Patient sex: M
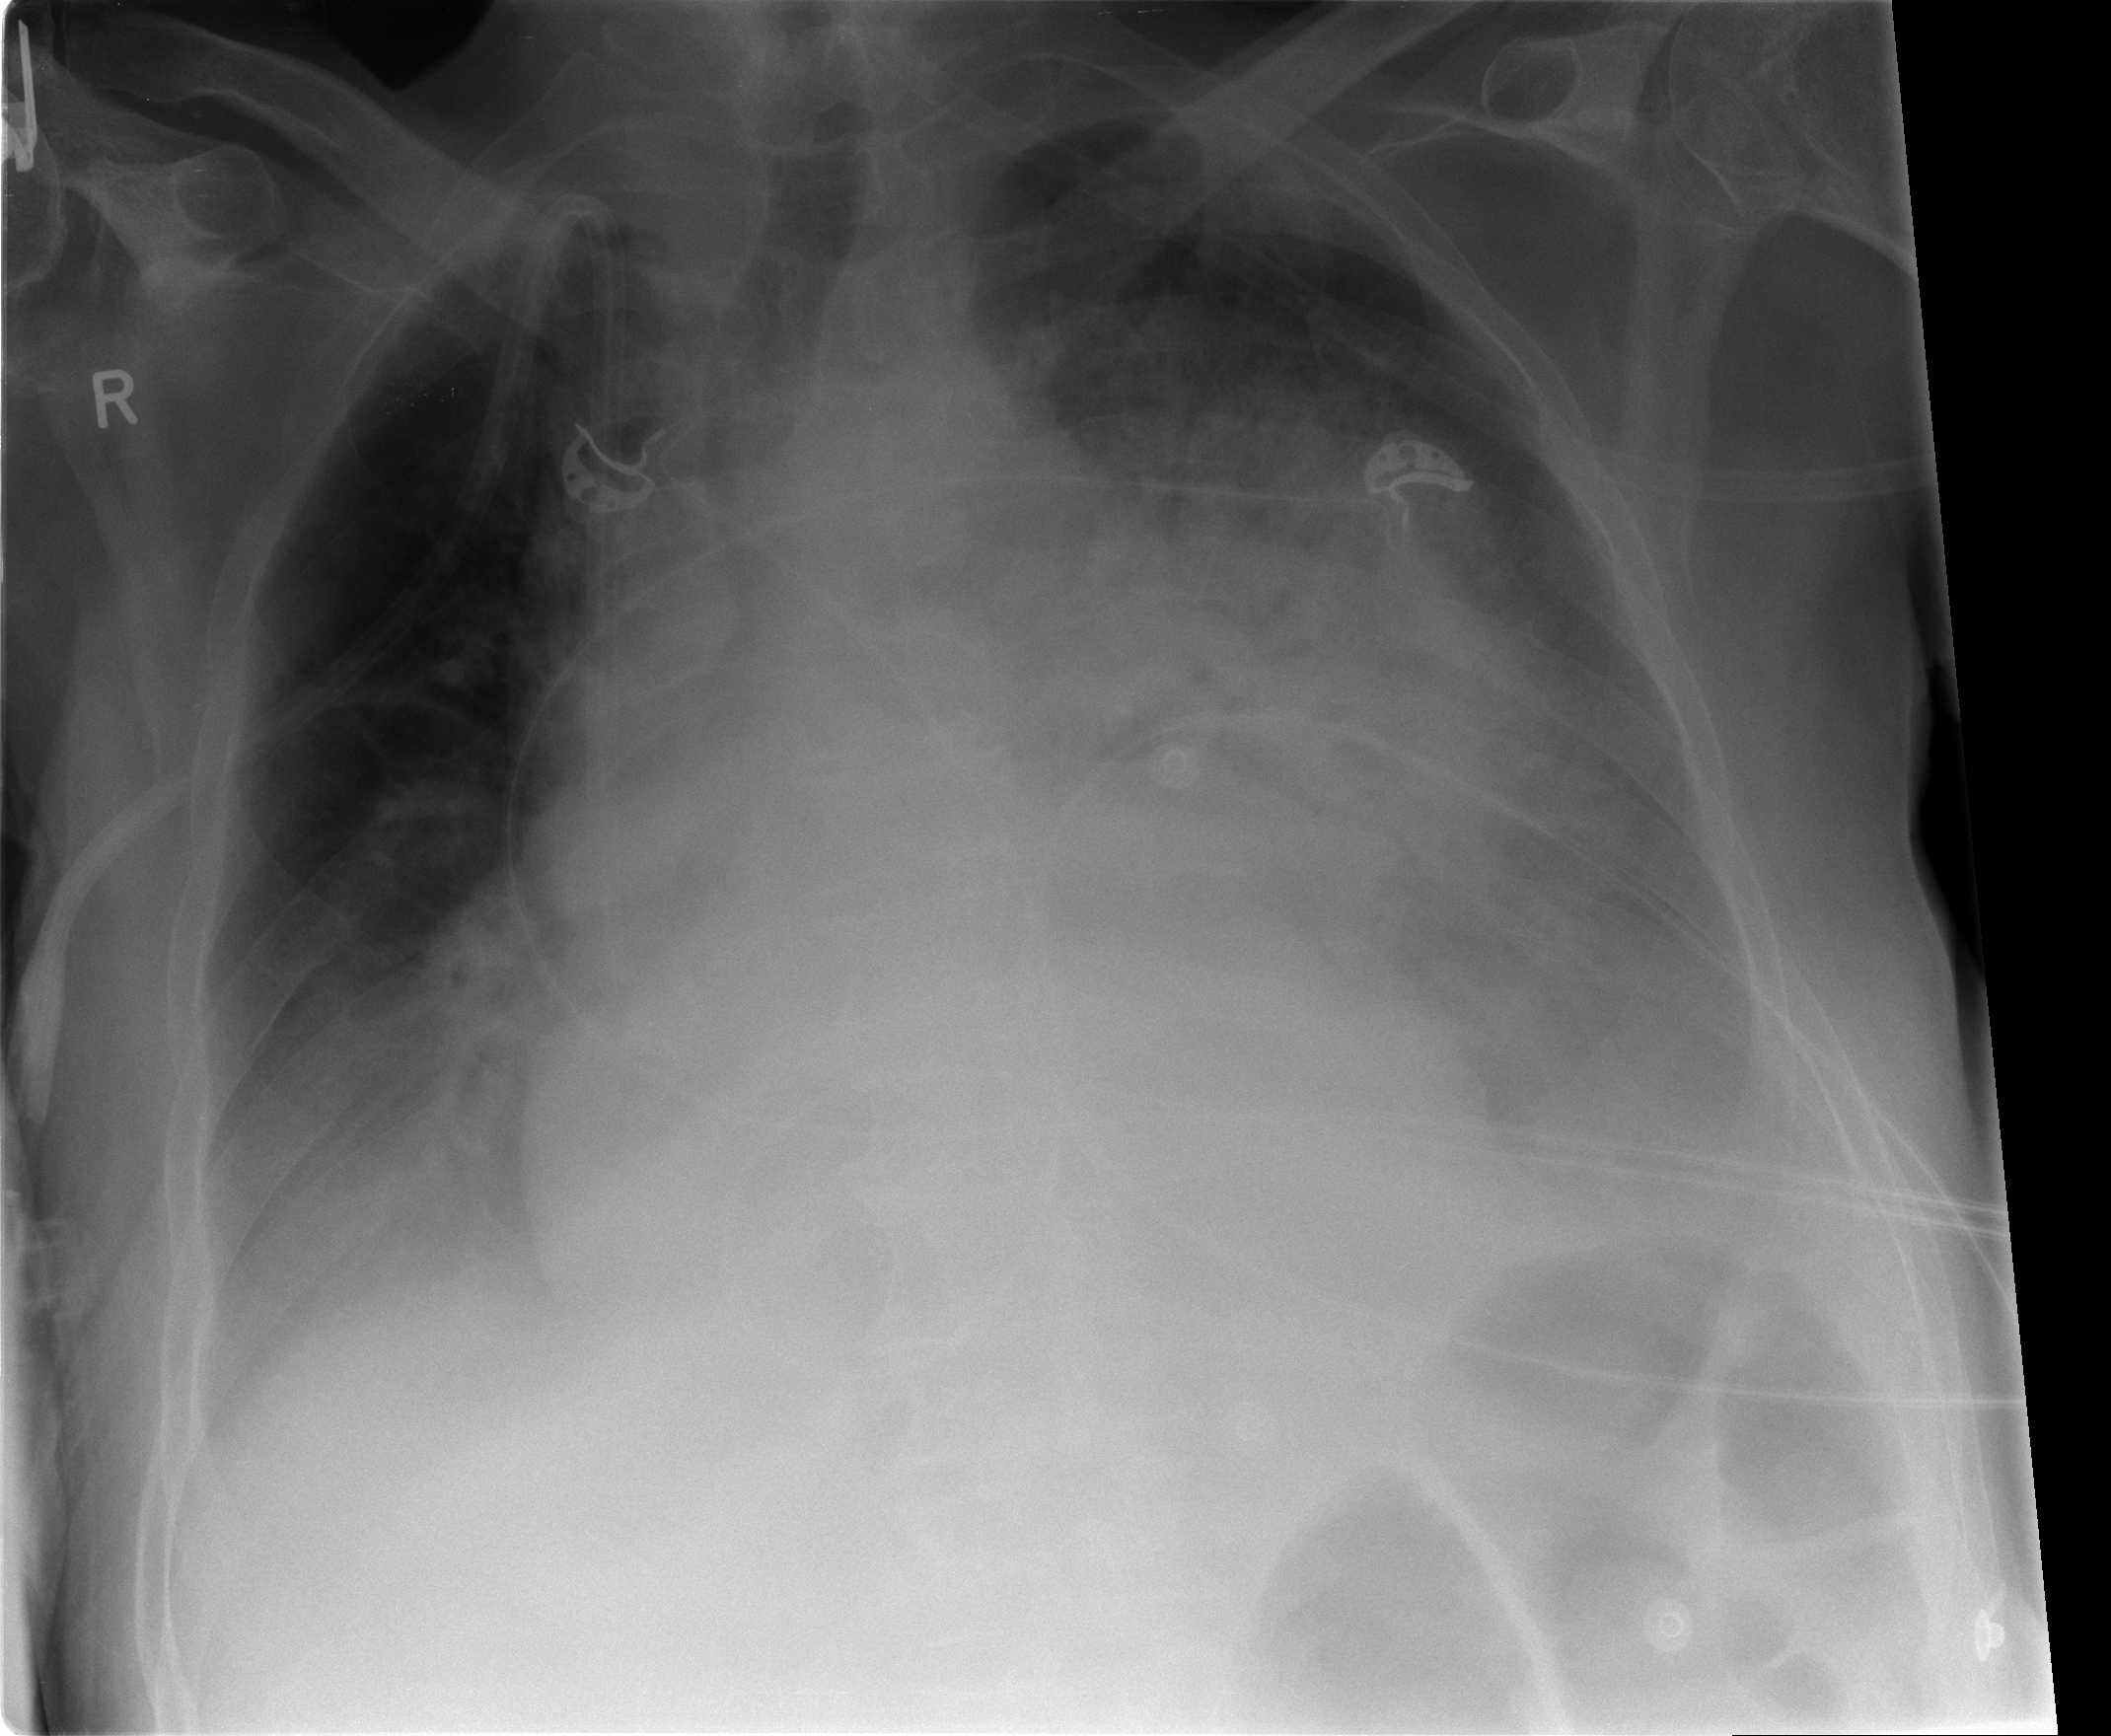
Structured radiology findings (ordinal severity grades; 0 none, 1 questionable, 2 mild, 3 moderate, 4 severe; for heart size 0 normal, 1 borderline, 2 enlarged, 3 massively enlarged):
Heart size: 2
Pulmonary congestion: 2
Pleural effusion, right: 2
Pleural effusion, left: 3
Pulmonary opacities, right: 2
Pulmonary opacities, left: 3
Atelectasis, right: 2
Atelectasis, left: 3